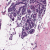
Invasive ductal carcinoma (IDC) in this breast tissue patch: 0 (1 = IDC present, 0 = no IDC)